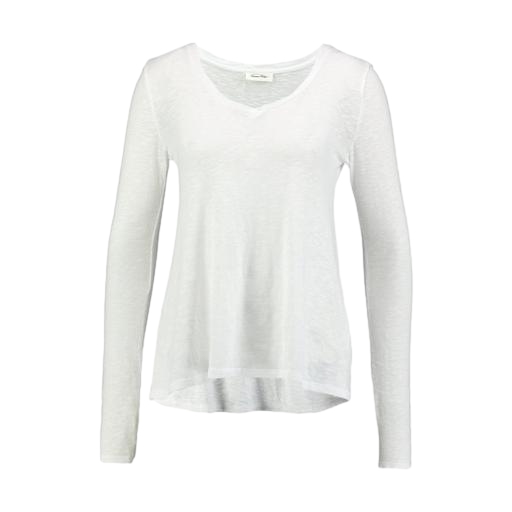
white long sleeve slub tee, white long-sleeve v-neck tee, white v-neck long-sleeve top, white background